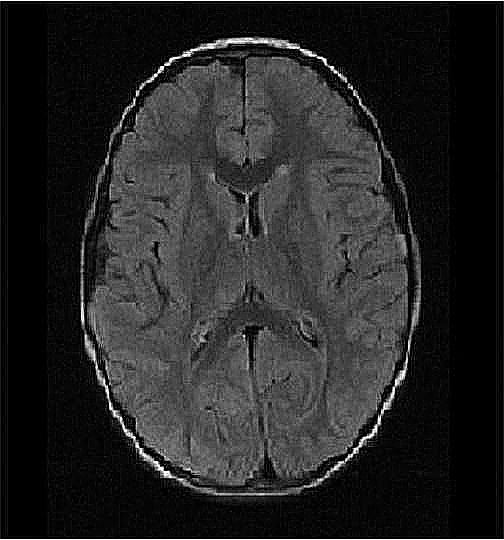
Label: notumor